Interaction volume radius: 5 \u00c5
Interaction volume height: 30 \u00c5
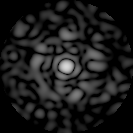
Disorder parameter: 0.8675